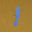
Label: 1